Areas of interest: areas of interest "Cemetery"
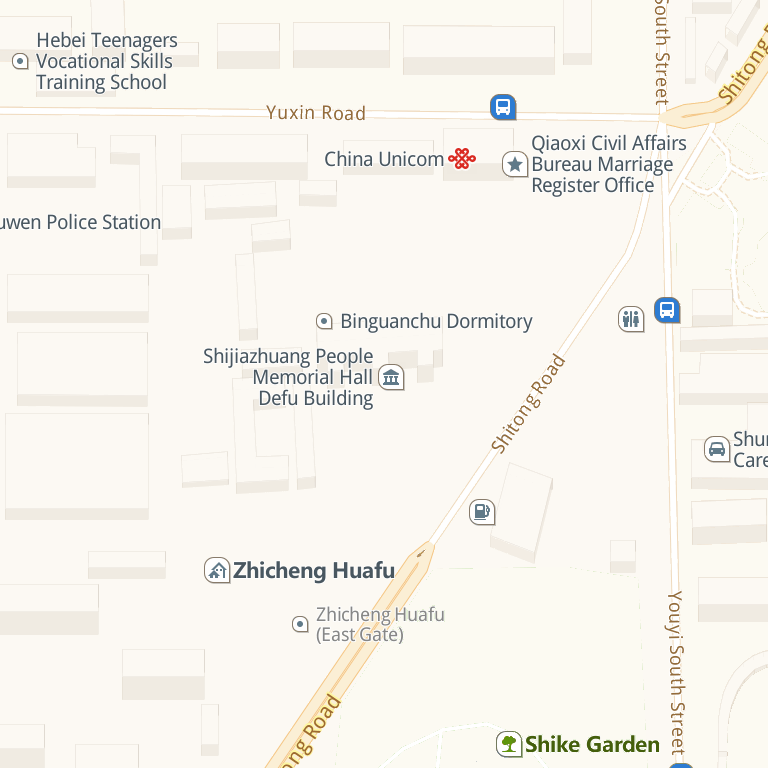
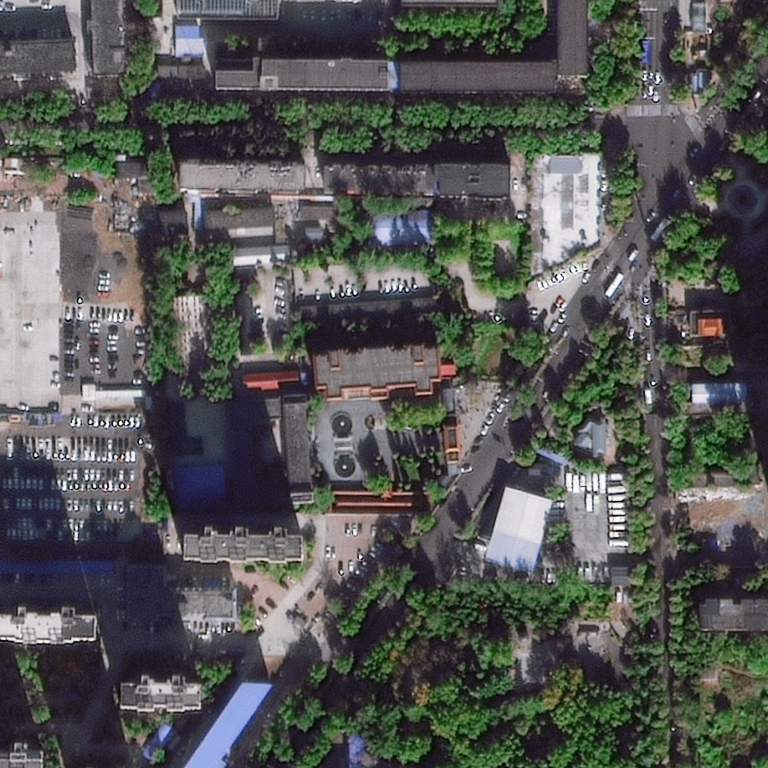